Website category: university
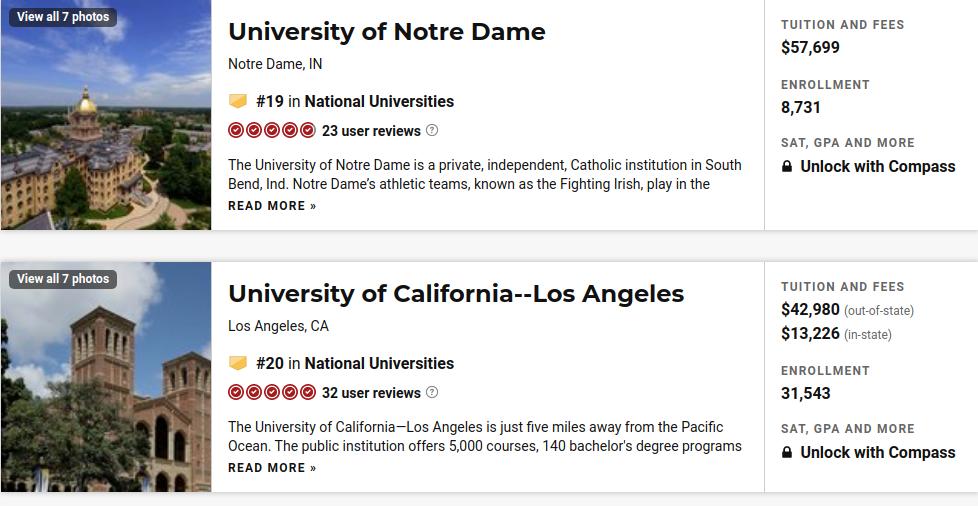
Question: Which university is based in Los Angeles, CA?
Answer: University of California--Los Angeles

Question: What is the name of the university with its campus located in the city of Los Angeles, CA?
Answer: University of California--Los Angeles

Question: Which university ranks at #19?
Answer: University of Notre Dame

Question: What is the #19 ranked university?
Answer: University of Notre Dame

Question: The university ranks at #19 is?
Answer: University of Notre Dame

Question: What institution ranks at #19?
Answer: University of Notre Dame

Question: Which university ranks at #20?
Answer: University of California--Los Angeles

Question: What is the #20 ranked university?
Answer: University of California--Los Angeles

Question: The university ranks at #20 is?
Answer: University of California--Los Angeles

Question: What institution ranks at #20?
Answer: University of California--Los Angeles